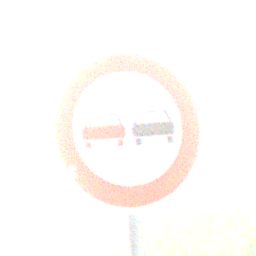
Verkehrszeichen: Ueberholverbot
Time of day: SunriseSunset
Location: Outdoor (Suburban)
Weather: PartlyCloudy
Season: NotSpecified
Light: Natural